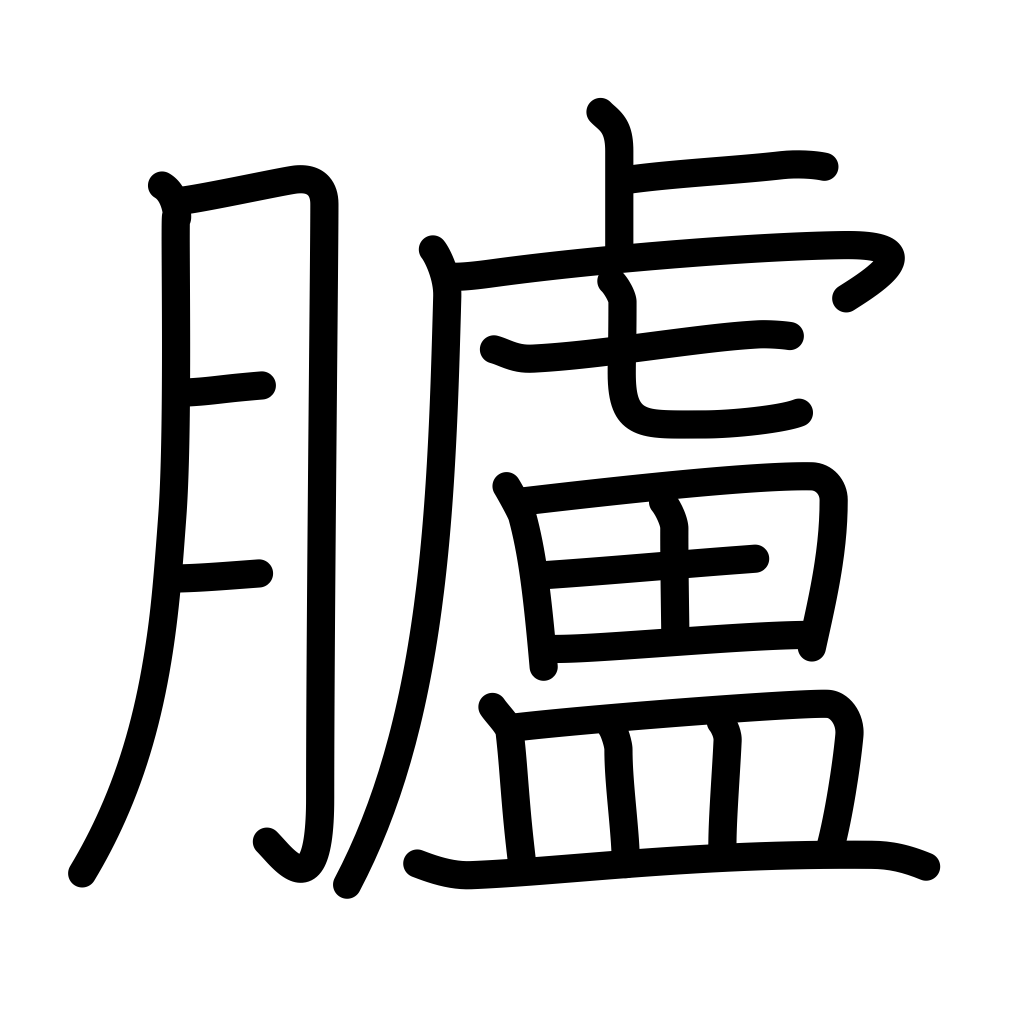
Meaning: skin, tell, report